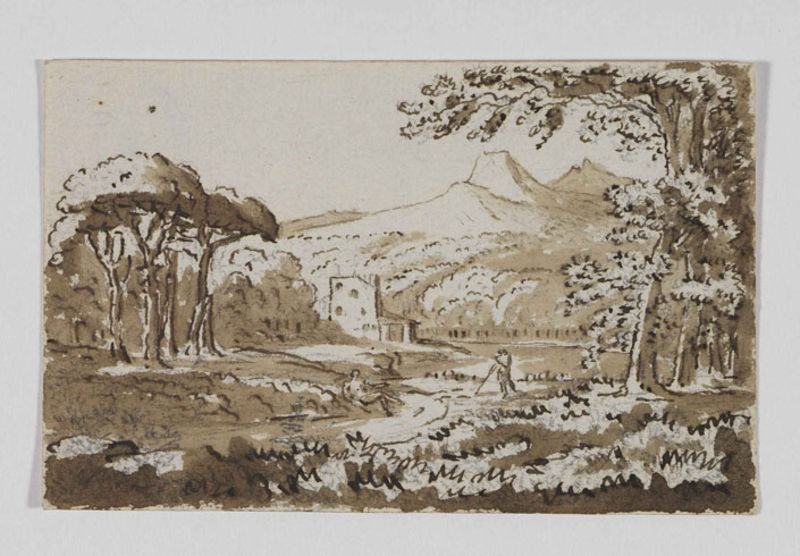
Titel: Konvolut mit 29 Zeichnungen, Blatt 4
Künstler: Friedrich Weinbrenner
Standort: Karlsruhe
Institution: Staatliche Kunsthalle Karlsruhe
Schlagwörter: men, people, red, white, black, country, painting, portrait, sitting, windows, woman, yellow, washing, brown, plant, man, rock, rocks, sky, tree, background, building, field, hill, hills, house, lake, landscape, mountain, mountains, nature, water, trees, village, flowing, forest, grass, light, river, stream, bushes, path, plants, road, drawing, paper, black and white, ruin, shadow, illustration, sketch, door, person, rural, leaves, ink, buildings, watercolor, watercolour, pencil, peak, bush, gras, home, volcano, branches, fish, pale, leisure, aquarell, lying, chimney, fishing, bank, tan, landschaft, stick, shepherd, standing, wanderer, rest, bucolic, rom, sepia, woods, countryside, vedute, foliage, traveller, trunks, aquarelle, arkadien, rembrandt, ladscape, no color, hand drawn, architectue, bocolic, butte, peaks, japanese trees, mesa, person reclining